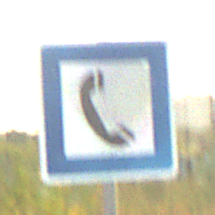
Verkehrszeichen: Fernsprecher
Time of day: SunriseSunset
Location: Outdoor (Suburban)
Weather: PartlyCloudy
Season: NotSpecified
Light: Natural